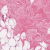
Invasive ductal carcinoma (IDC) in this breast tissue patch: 0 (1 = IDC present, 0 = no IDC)